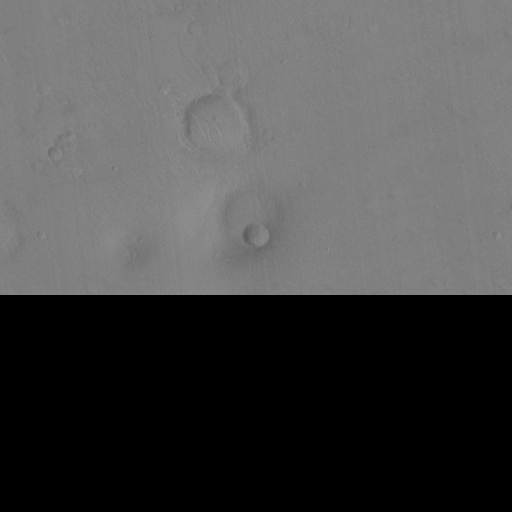
Objects detected: cone, cone